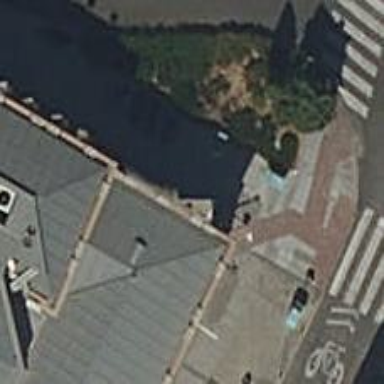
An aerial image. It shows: Bicycle parking area with stands.